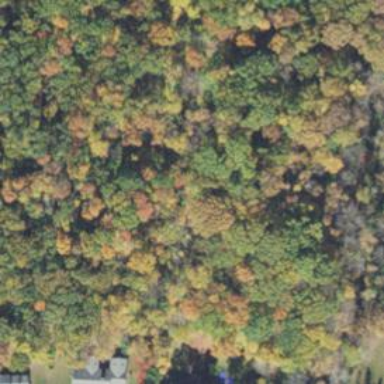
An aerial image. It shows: Existing Preserved Open Space in woodland area.